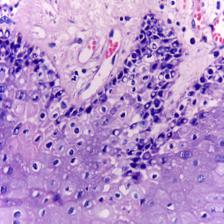
Diagnosis: OSCC